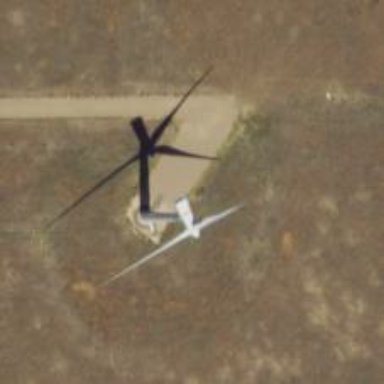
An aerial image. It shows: Wind turbine generator that utilizes wind as its source for generating electricity. It is of the horizontal axis type.